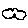
Label: cloud